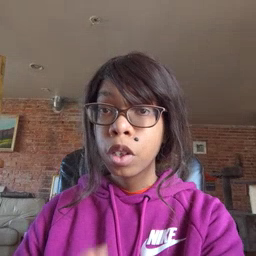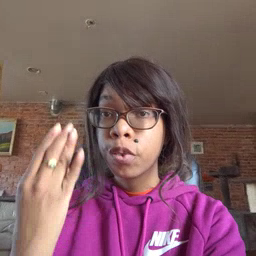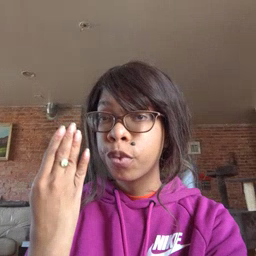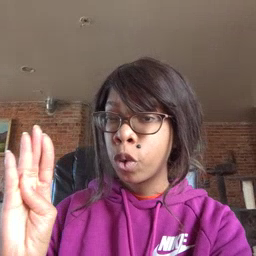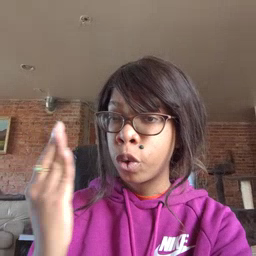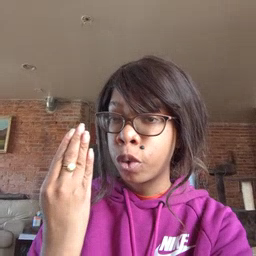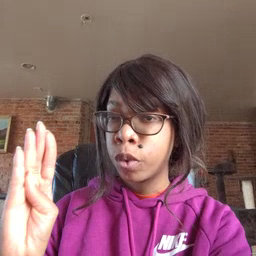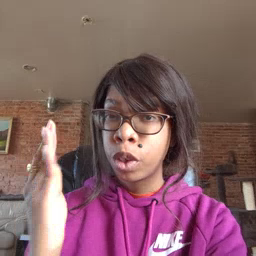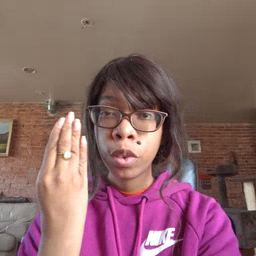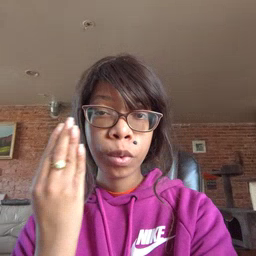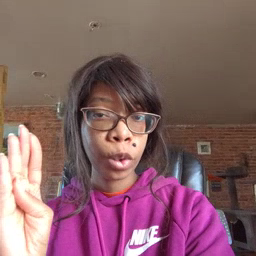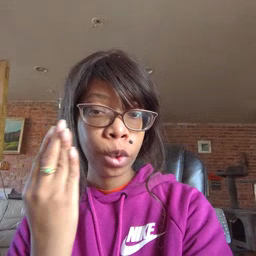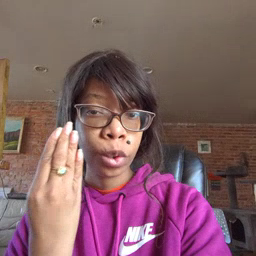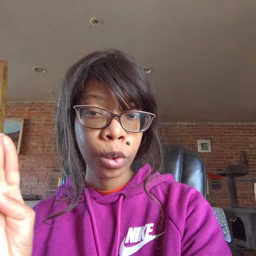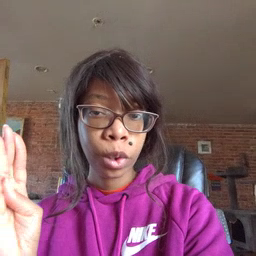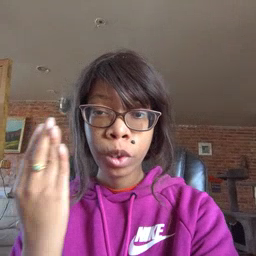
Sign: blue